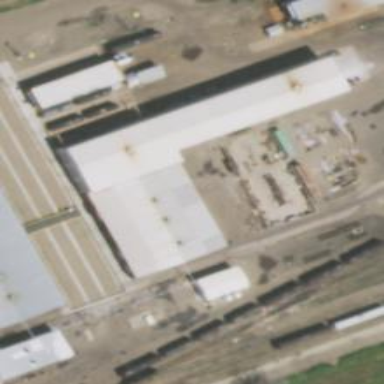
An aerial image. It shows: Workshop building located near railway.